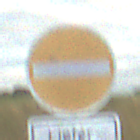
Verkehrszeichen: VerbotDerEinfahrt
Zusatzzeichen unten: BesondereFahrzeugeUndTransportgueter5
Umgebung: Outdoor, RoadRail
Tageszeit: SunriseSunset
Wetter: PartlyCloudy
Licht: Natural
Jahreszeit: NotSpecified
Kontrast: MediumContrast